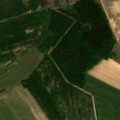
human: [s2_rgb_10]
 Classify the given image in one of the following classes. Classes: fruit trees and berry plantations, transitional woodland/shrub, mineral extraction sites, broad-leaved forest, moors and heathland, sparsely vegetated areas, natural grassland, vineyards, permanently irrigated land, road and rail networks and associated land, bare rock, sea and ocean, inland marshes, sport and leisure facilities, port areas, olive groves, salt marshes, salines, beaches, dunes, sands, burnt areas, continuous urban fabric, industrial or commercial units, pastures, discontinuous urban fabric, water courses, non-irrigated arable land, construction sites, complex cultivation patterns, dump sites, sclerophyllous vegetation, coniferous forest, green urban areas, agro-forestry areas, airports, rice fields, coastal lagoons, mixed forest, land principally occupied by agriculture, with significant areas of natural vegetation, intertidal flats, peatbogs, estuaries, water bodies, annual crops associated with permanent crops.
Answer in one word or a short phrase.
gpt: non-irrigated arable land, mixed forest, transitional woodland/shrub